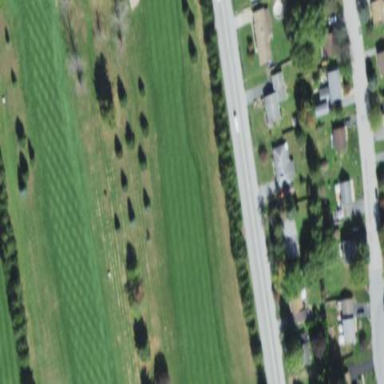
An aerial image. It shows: Golf fairway surrounded by grass.